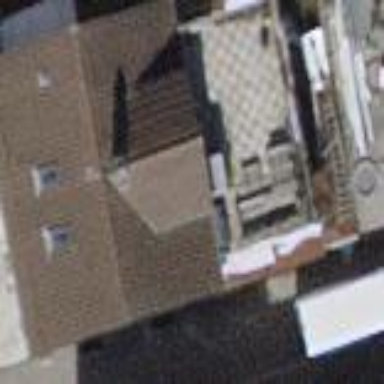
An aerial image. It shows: Detached building with gabled tile roof oriented across the structure.